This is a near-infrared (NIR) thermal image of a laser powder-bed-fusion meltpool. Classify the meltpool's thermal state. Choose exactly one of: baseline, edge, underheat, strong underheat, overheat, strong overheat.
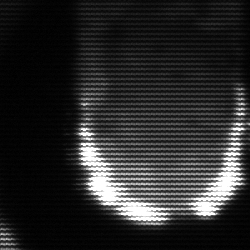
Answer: strong underheat